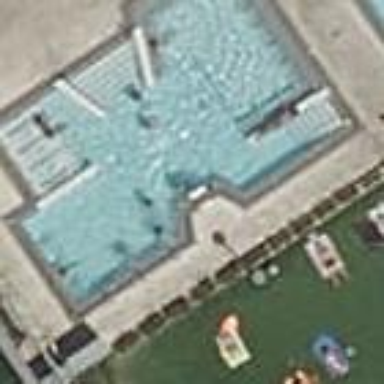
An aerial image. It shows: Swimming pool located in leisure land.